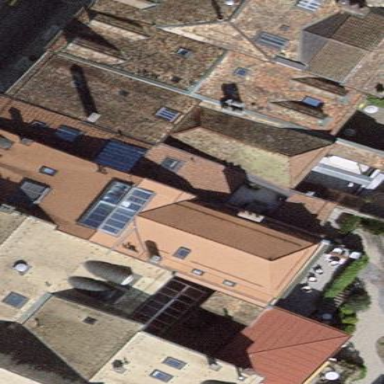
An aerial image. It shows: Building with gabled roof made of roof tiles. The roof is oriented across the building. It is historic memorial.